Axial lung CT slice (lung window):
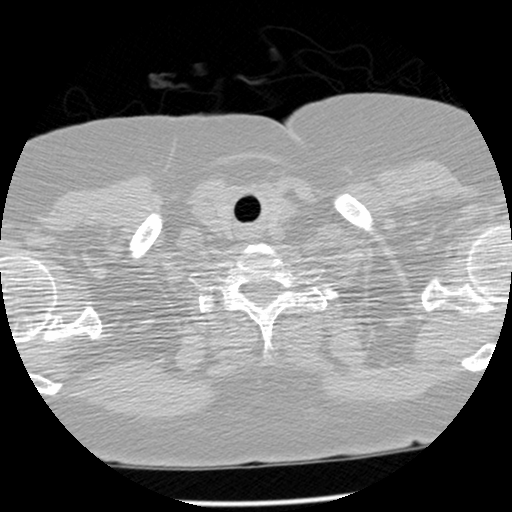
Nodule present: no